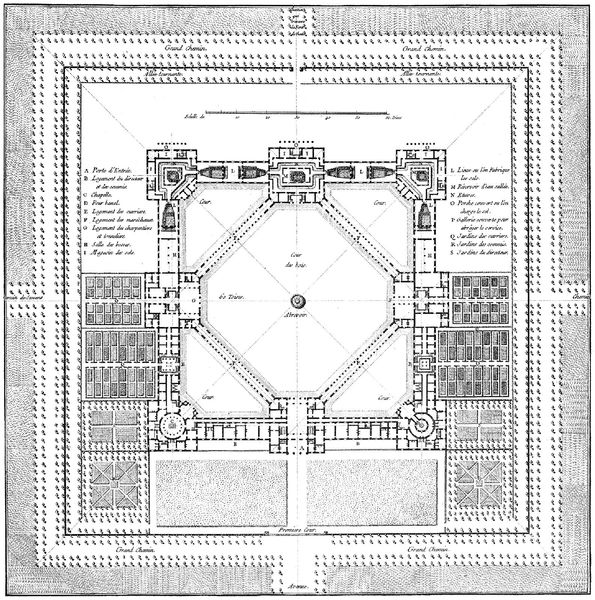
Titel: Plan der Saline von Chaux, aus: “L´Architecture considérée sous le rapport de l´art, des moers et de la législation”
Künstler: Claude Nicolas Ledoux
Schlagwörter: weiß, bäume, fenster, schwarz, skizze, zeichnung, zimmer, anlage, gebäude, haus, park, schloss, wiese, architektur, felder, kirche, wege, turm, garten, schrift, mauer, allee, platz, saal, französisch, symmetrie, halle, eingang, burg, rechteck, türme, text, karte, alleen, mauern, beete, plan, zentrum, quadrat, viereck, legende, grundriss, massstab, zentralbau, lageplan, gartenanlage, hecken